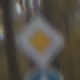
Verkehrszeichen: Vorfahrtsstrasse
Zusatzzeichen unten: VorgeschriebeneFahrtrichtungGeradeaus
Umgebung: Outdoor, Nature
Tageszeit: MorningAfternoon
Wetter: Overcast
Licht: Natural
Jahreszeit: Autumn
Kontrast: LowContrast